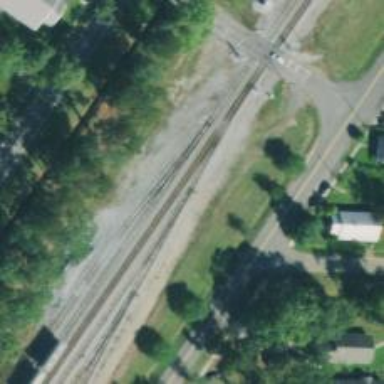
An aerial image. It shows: Railway siding with rails.